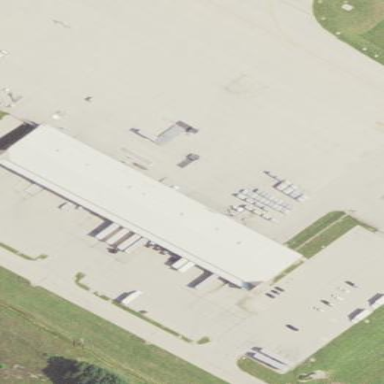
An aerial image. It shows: Commercial building.